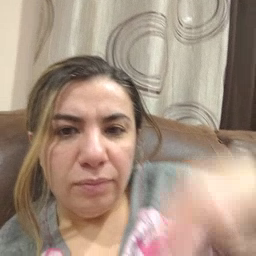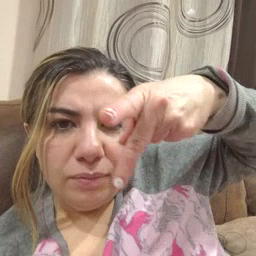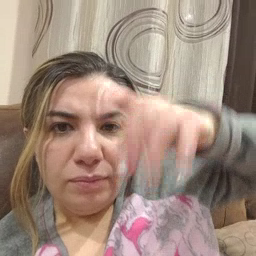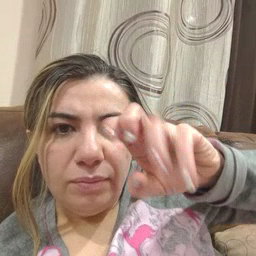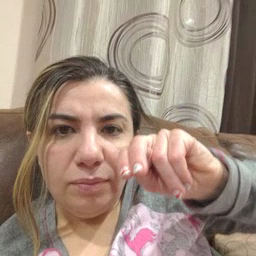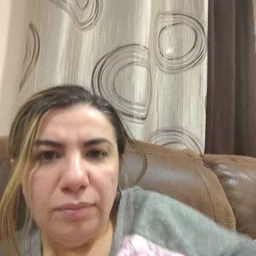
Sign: pen